Aerial crown-view tile of a tropical tree (Barro Colorado Island, Panama), acquired 20241014:
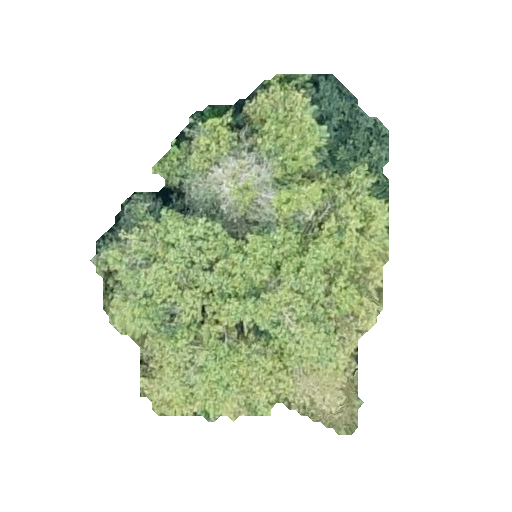
Species: Chrysophyllum cainito
GBIF accepted scientific name: Chrysophyllum cainito
Crown area: 120.262 m²